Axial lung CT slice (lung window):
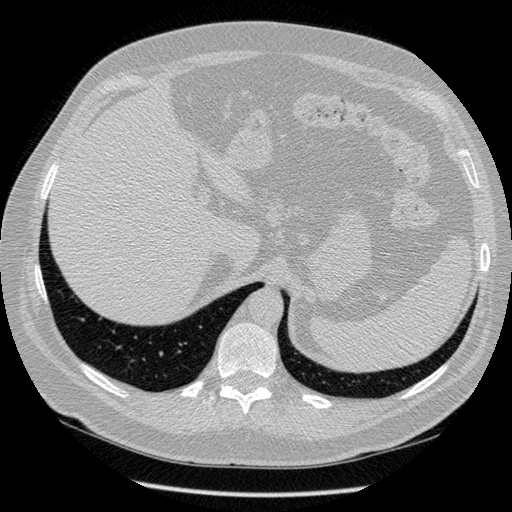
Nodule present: no